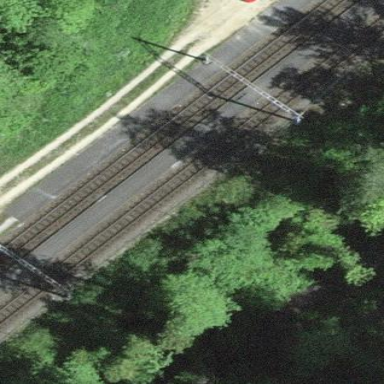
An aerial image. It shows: Platform with shelter for public transport. It is railway platform.